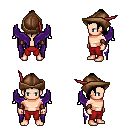
a pixel art fantasy rpg character, male body template, human, light skin, purple wings, red pants, black long topknot hairstyle, leather cap, cloth bracers, four views (front, back, left, right), 2x2 character sprite sheet, small pixel art, hard edges, no anti-aliasing